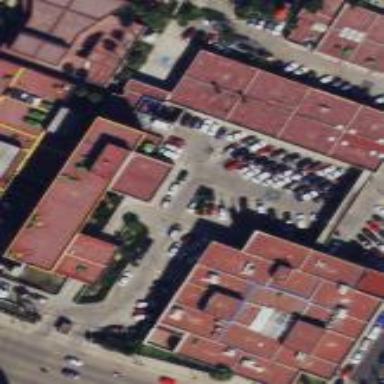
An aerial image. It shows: Hospital building.